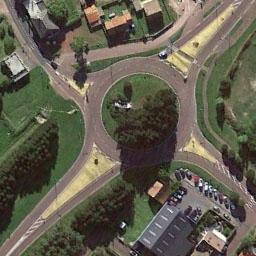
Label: roundabout